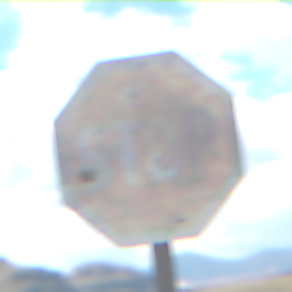
Verkehrszeichen: Stop
Umgebung: Outdoor, Nature
Tageszeit: Midday
Wetter: PartlyCloudy
Licht: Natural
Jahreszeit: Autumn
Kontrast: HighContrast